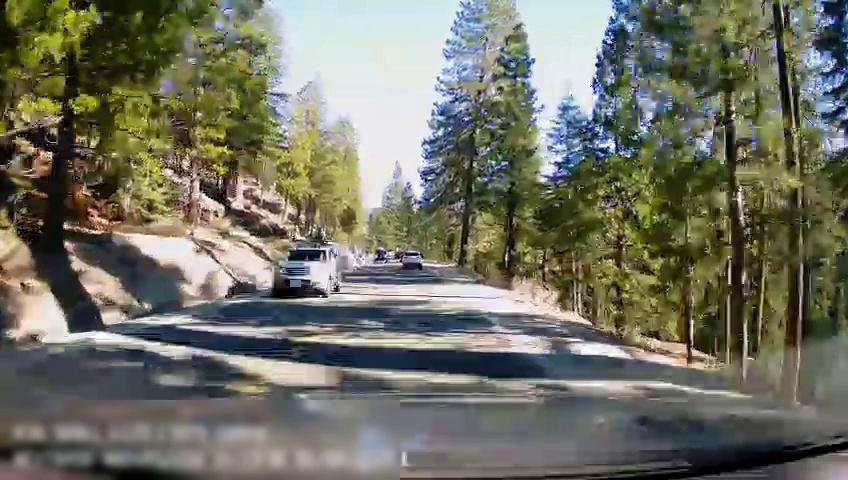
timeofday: Day
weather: Sunny
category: Drivable Space
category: Vehicles | Truck
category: Vehicles | SUV
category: Vehicles | SUV
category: Lanes | Current Lane